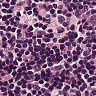
Metastatic tissue present: no